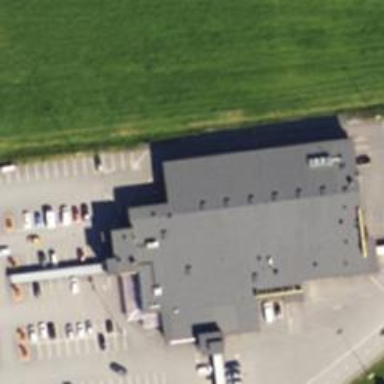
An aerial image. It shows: Post office.